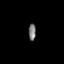
Tissue: lung
Cell type: Endothelial cells
Senescence score: 0.5684
Nuclear area (px): 120
Mean DAPI intensity: 121.617